Question: I have a bit of code that works exactly as required in Chrome, but not in IE9.
My objective is to have a grid cell that clips it's text according to a maximum column width, does not wrap the text and shows the full text in a tooltip.
In internet explorer the cell does not clip, but is stretched far across the page, causing the need to scroll around.
The css I use is this:
'''
.gridMaxWidth150
{
max-width: 150px;
overflow: hidden;
text-overflow: clip;
white-space: nowrap;
}
'''
The gridview column:
'''
<asp:TemplateField
HeaderText="Comments"
ItemStyle-CssClass="gridMaxWidth150"
ItemStyle-Wrap="false" >
<ItemTemplate>
<asp:Label ID="lblComment" runat="server"
Text='<%# Bind("Comments") %>'
Tooltip='<%#: Bind("Comments") %>' />
</ItemTemplate>
</asp:TemplateField>
'''
I want to do this without altering the text at bind time if possible. I just can't understand why IE has a problem with it.
Mode and standard are IE9.
Edit: changed css according to Kinlan's post, still seeing this:

It doesn't seem to respond to the 'max-width' when the 'white-space: nowrap' is on.
(if I uncheck the nowrap then it wraps the text and the width shrinks down to 150px)
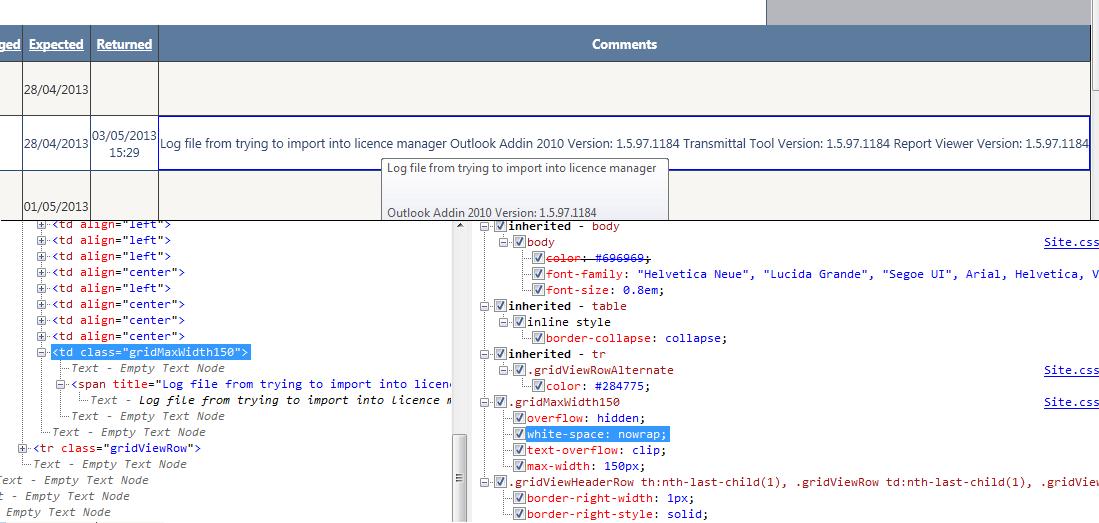
Answer: This doesn't have anything to do with the 'text-overflow' property. It's just that IE seems to have troubles keeping the widths on table cells down.
One solution is to wrap the label in a 'div' in the table cell and apply the style to the div.
'''
<ItemTemplate>
<div class="gridMaxWidth150">
<asp:Label ID="lblComment" runat="server"
Text='<%# Bind("Comments") %>'
Tooltip='<%#: Bind("Comments") %>' />
</div>
</ItemTemplate>
'''
See this <URL>.